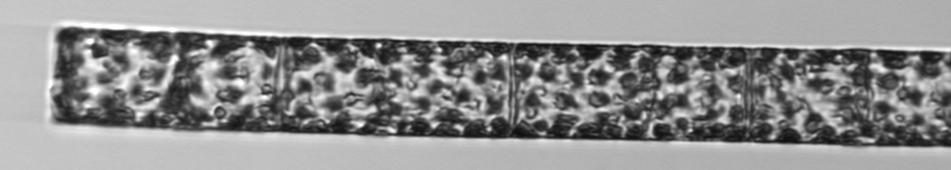
Label: Guinardia_flaccida